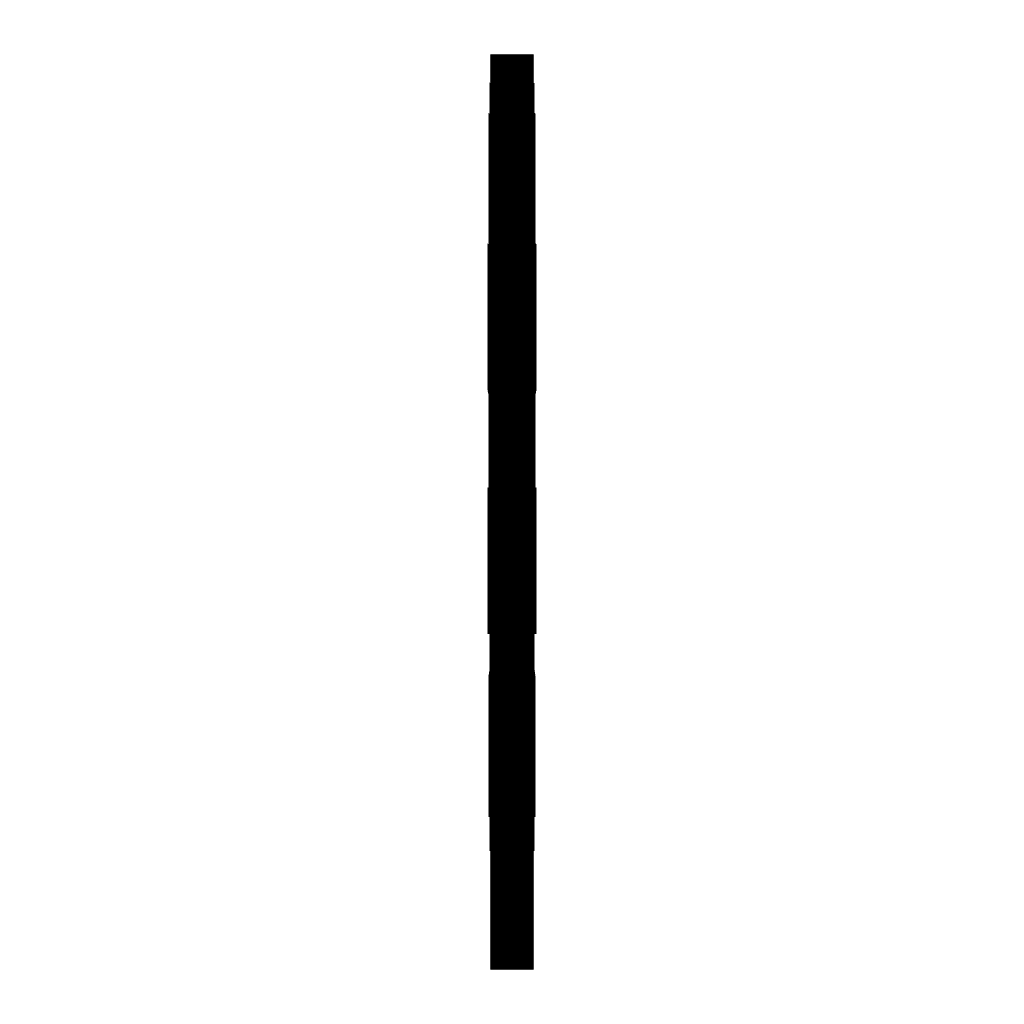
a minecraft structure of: Toon Zoidberg bad low quality